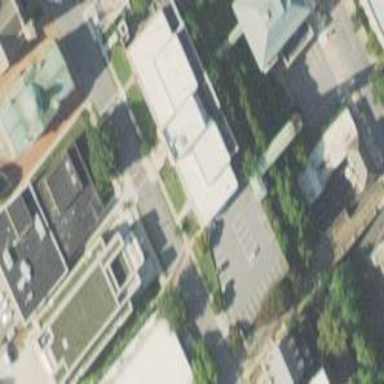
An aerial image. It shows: Courthouse building.